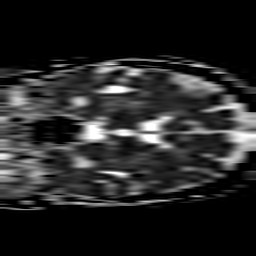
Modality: ADC
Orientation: coronal
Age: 79
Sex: female
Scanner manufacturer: philips
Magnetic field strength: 3 T
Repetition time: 3.084 s
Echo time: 0.076 s